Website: crate-barrel
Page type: receipt
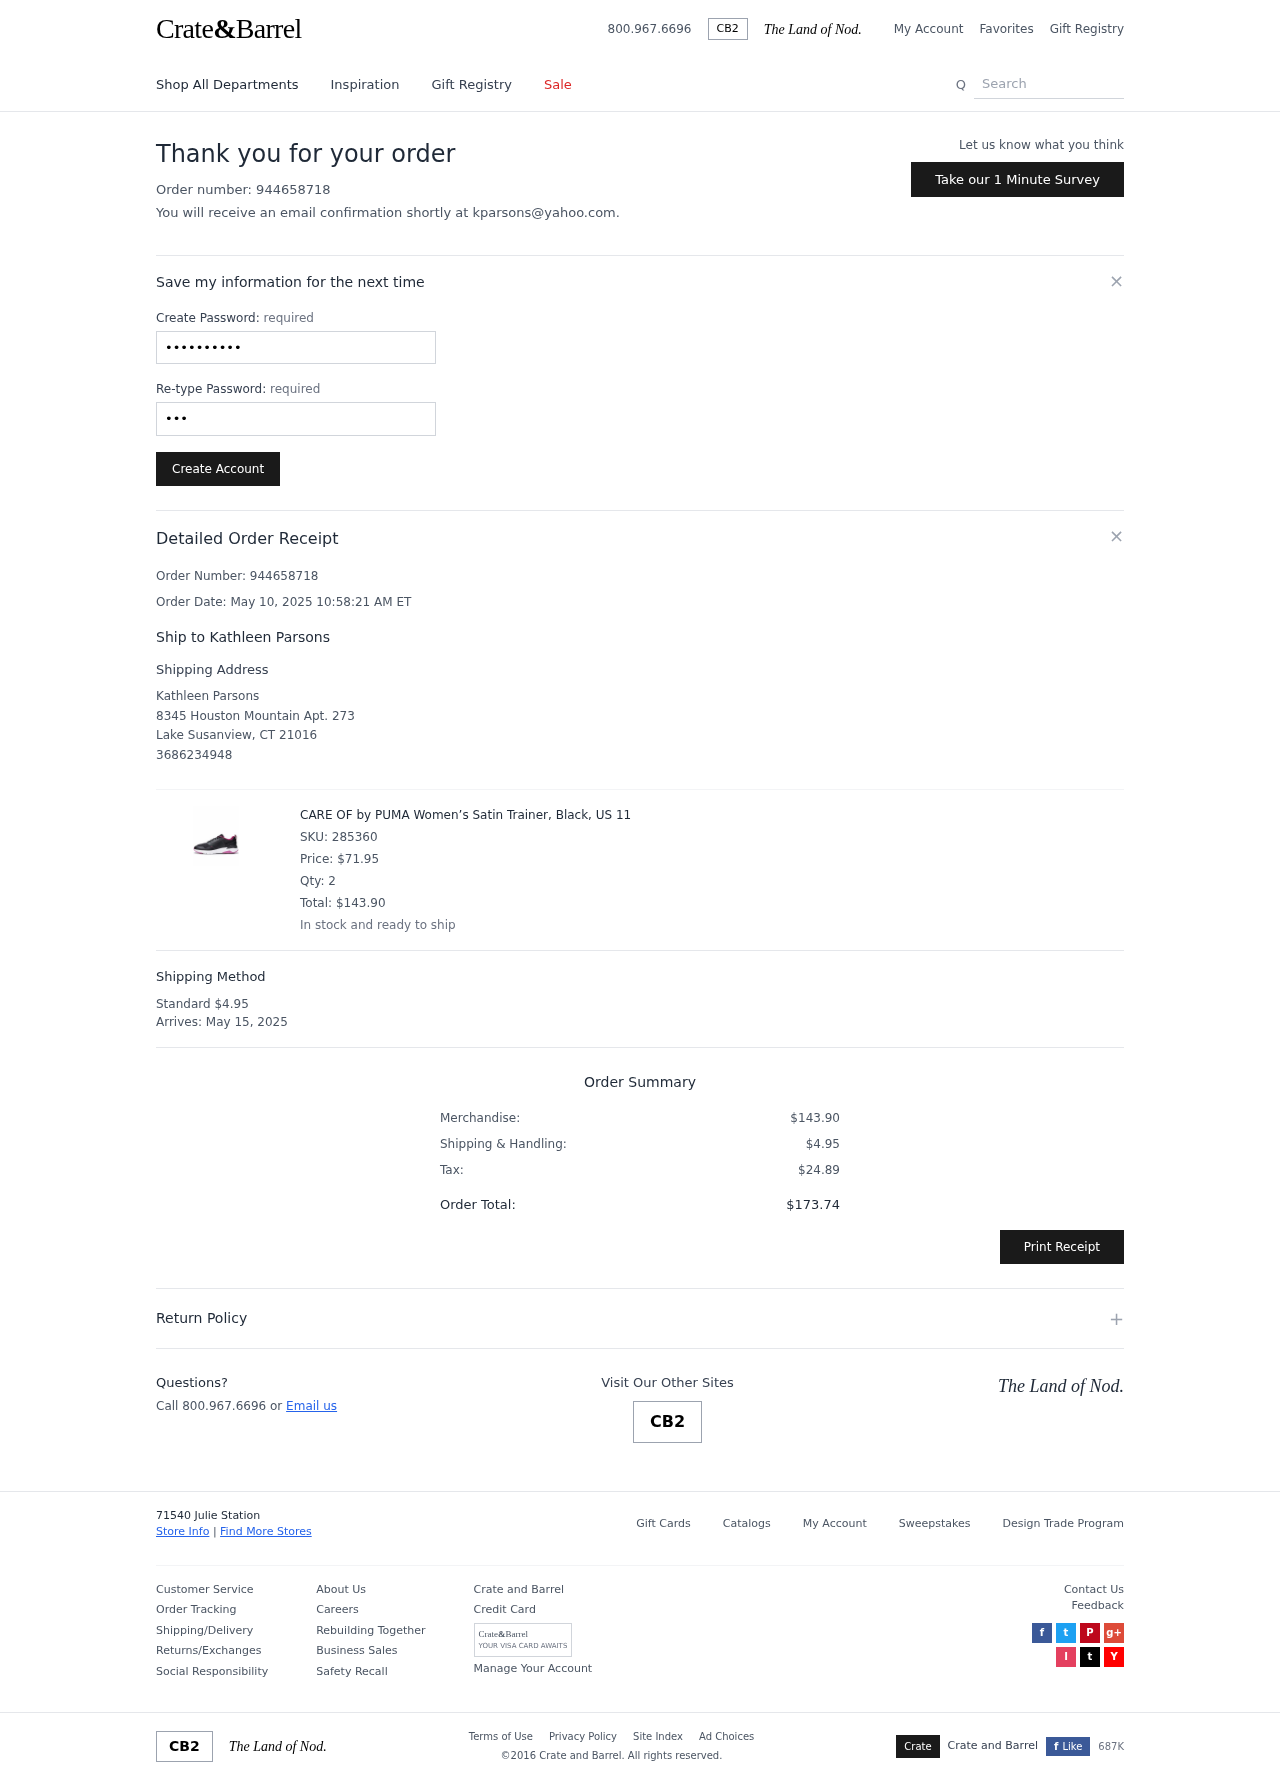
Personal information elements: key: PII_CITY
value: Lake Susanview
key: PII_EMAIL
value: kparsons@yahoo.com
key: PII_FULLNAME
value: Kathleen Parsons
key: PII_FULLNAME
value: Ship to Kathleen Parsons
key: PII_PHONE
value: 3686234948
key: PII_POSTCODE
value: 21016
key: PII_STATE_ABBR
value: CT
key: PII_STREET
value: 8345 Houston Mountain Apt. 273
Product elements: key: PRODUCT1_NAME
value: CARE OF by PUMA Women’s Satin Trainer, Black, US 11
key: PRODUCT1_PRICE
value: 71.95
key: PRODUCT1_QUANTITY
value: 2
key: PRODUCT1_SKU
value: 285360
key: PRODUCT1_TOTAL
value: $143.90
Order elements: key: ORDER_ID
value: Order Number: 944658718
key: ORDER_ID
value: Order number: 944658718
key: ORDER_DATE
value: Order Date: May 10, 2025 10:58:21 AM ET
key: ORDER_SHIPPING_COST
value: $4.95
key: ORDER_DELIVERY_DATE
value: May 15, 2025
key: ORDER_SUBTOTAL
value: $143.90
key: ORDER_TAX
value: $24.89
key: ORDER_TOTAL
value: $173.74
Search elements: key: HEADER_SEARCH
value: Search